Question: Of course, the Graphics.MeasureString method is well-known to have padding problems, and so you use Graphics.MeasureCharacterRanges instead, but as you can see here:

It's not measuring quite correctly. Is this a problem with MeasureCharacterRanges or is it my code? How can I fix it?
Here's my code:
'''
'Draw the selection cursor
If Me.Focused Then
Dim cX As Integer = 1, cY As Integer = 5, c As Char
For i As Integer = 0 To Me.SelectionStart - 1
c = Me.Text(i)
If c = ControlChars.CrLf Then
cY += Me.Font.Height
Else
Dim w As Integer = MeasureCharacter(g, c, Me.Font).Width
g.DrawRectangle(Pens.Black, cX, cY, w, Me.Font.Height) 'Draw a rectangle for debugging
cX += w
End If
Next
g.DrawLine(Pens.Black, cX, cY, cX, cY + Me.Font.Height)
End If
End Sub
Protected Function MeasureCharacter(ByVal g As Graphics, ByVal c As Char, ByVal f As Font) As Size
Dim cr() As CharacterRange = {New CharacterRange(0, 1)}
Dim sfmt As New StringFormat()
sfmt.FormatFlags = StringFormatFlags.MeasureTrailingSpaces
sfmt.SetMeasurableCharacterRanges(cr)
Return g.MeasureCharacterRanges(c.ToString(), f, Me.ClientRectangle, sfmt)(0).GetBounds(g).Size.ToSize()
End Function
'''
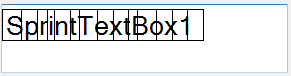
Answer: Measuring the length of indiviual characters doesn't take into account the kerning that occurs between groups of characters, so the sum of the lengths of the characters will not equal the length of the string.
If you look at your example text, you can see the kerning between the "t" at the end of "Sprint" and the "T" at the start of "Textbox", the characters are moved closer together than you would expect given their individual lengths.